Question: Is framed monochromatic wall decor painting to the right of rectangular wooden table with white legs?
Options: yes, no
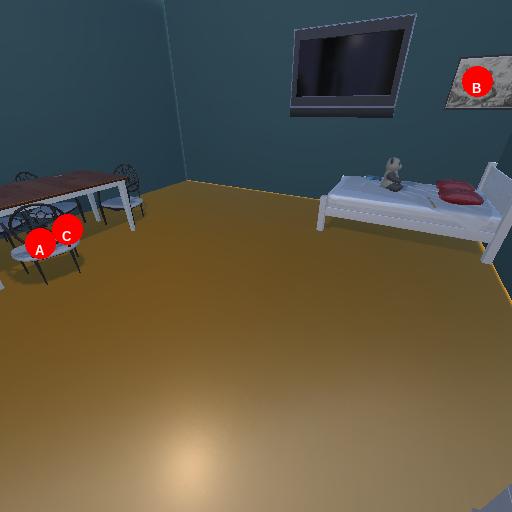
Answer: yes